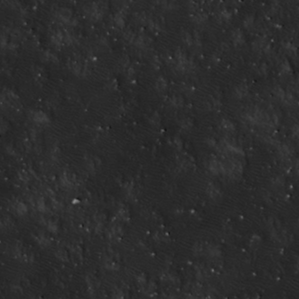
Label: non_frost